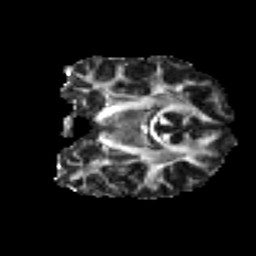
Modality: FA
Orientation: coronal
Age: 27
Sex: female
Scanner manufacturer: ge
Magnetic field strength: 3 T
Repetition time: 7.8 s
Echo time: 0.0606 s